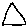
Label: triangle